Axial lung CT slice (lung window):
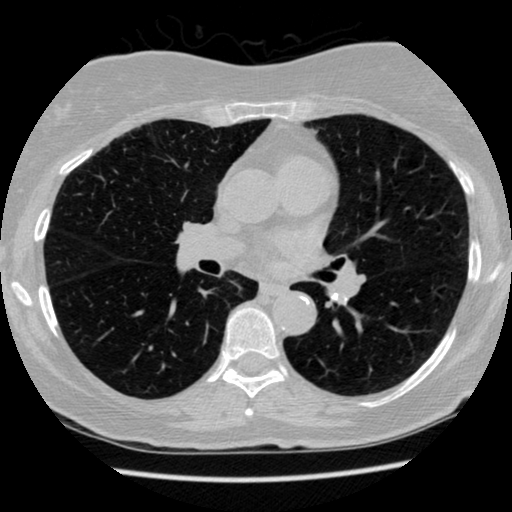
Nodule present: no